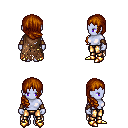
a pixel art fantasy rpg character, female body template, dark elf, purple skin, brown tattered cape, gold greaves, brunette right-swept hairstyle, cloth bracers, gold boots, four views (front, back, left, right), 2x2 character sprite sheet, small pixel art, hard edges, no anti-aliasing